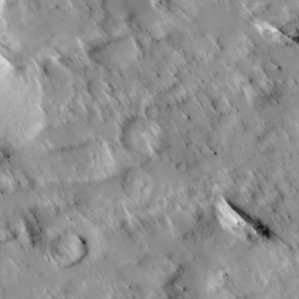
Label: non_frost